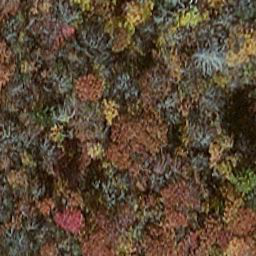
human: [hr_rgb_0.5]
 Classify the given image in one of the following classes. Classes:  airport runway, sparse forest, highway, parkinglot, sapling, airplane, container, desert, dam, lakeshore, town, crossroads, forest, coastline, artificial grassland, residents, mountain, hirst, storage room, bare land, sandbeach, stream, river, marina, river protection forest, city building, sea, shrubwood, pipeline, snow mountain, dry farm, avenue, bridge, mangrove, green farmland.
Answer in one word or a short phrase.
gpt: mangrove